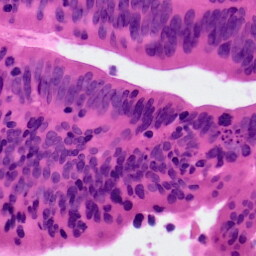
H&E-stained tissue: Colon